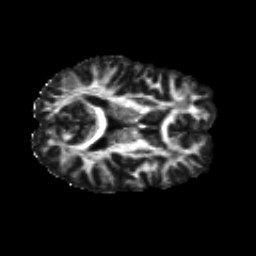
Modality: FA
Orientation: axial
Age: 29
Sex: female
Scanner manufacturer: siemens
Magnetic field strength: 3 T
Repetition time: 8.8 s
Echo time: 0.085 s